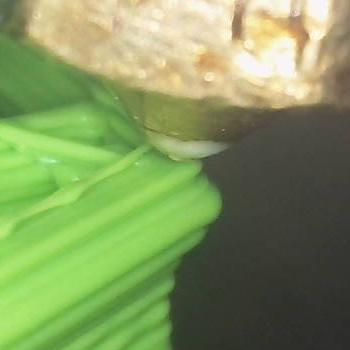
Flow rate: 33%